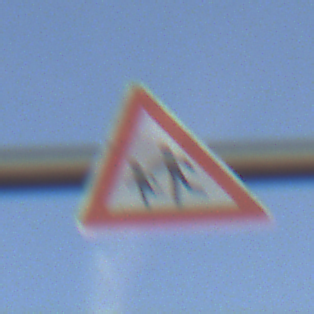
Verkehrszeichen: KinderRechts
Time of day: SunriseSunset
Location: Outdoor (RoadRail)
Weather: PartlyCloudy
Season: NotSpecified
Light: Natural